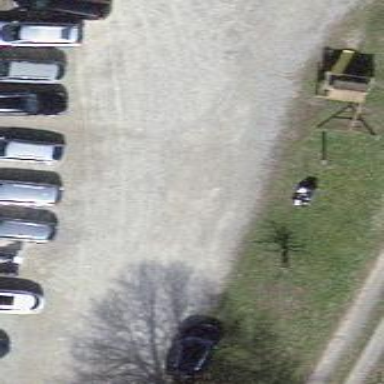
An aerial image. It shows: Parking area.